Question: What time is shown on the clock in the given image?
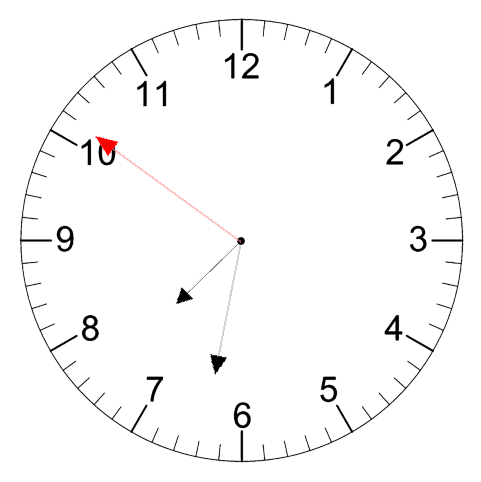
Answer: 07:31:51